Interaction volume radius: 5 \u00c5
Interaction volume height: 25 \u00c5
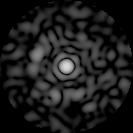
Disorder parameter: 0.8633